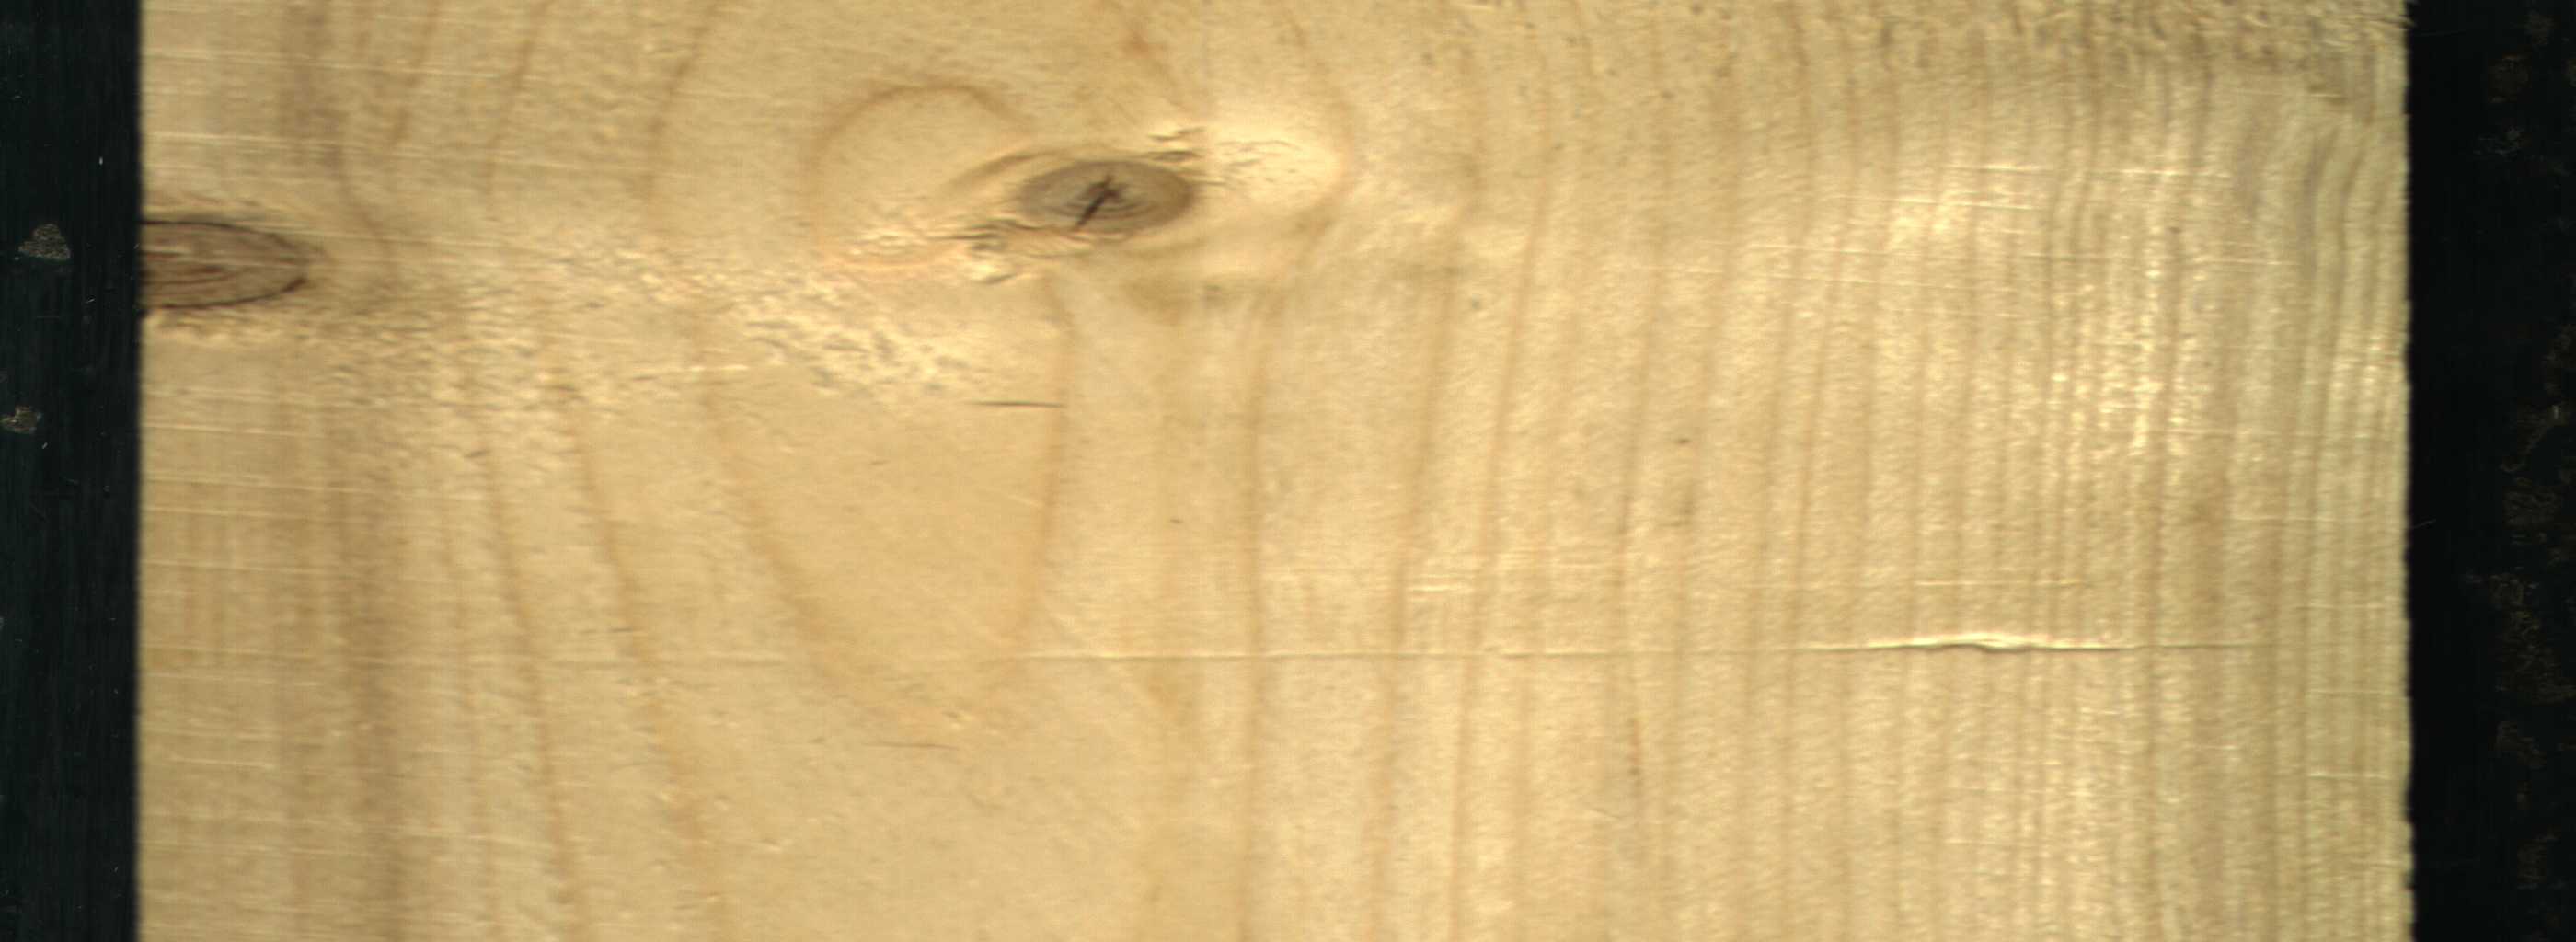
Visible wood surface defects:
knot_with_crack
Live_Knot